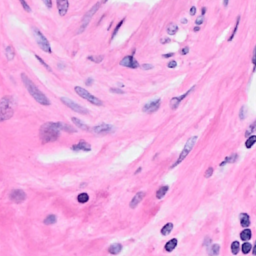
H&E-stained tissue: Breast